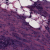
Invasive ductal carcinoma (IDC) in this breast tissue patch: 0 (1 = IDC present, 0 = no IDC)